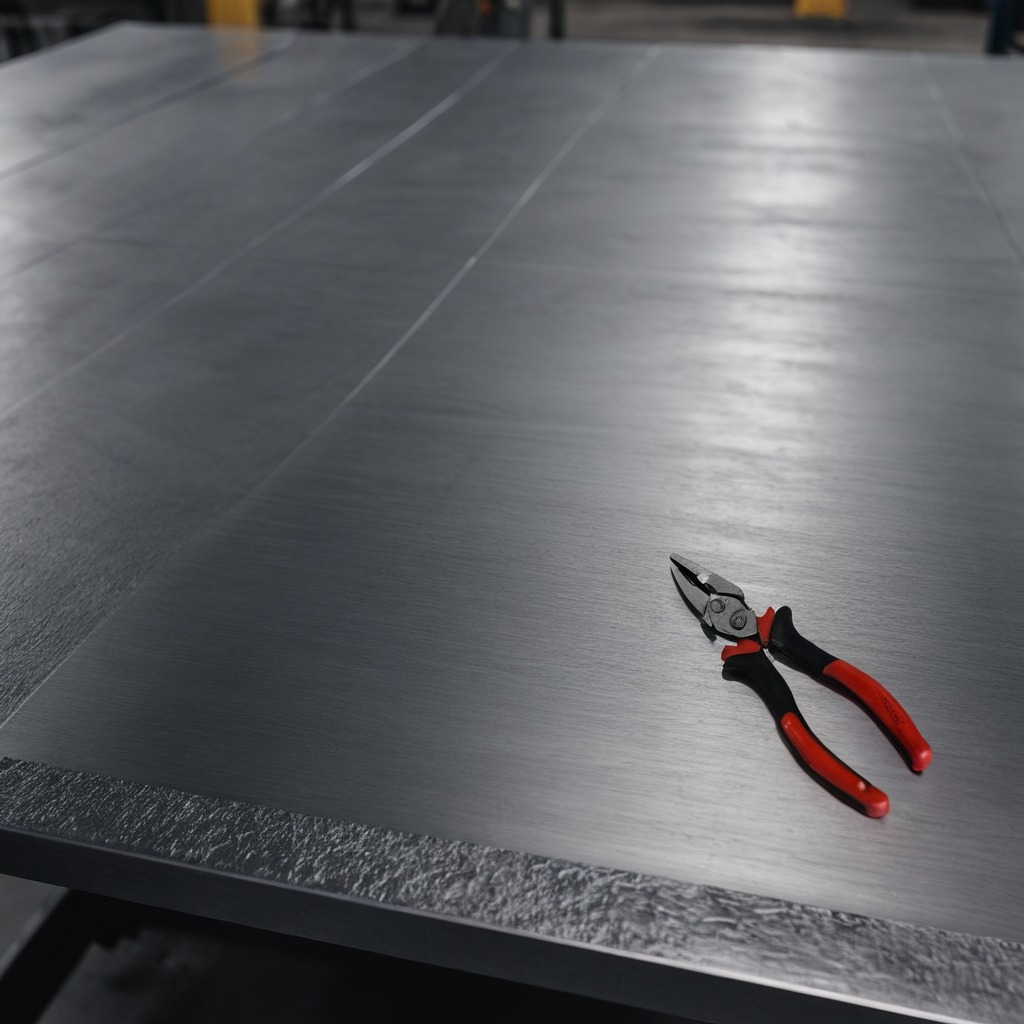
A plier lies on the cold steel table in a mining workshop.